Brain MRI, t1w sequence, axial 2D slice.
Patient: age 18, sex F, weight 90 kg, height 1.9 m
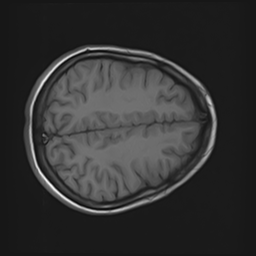